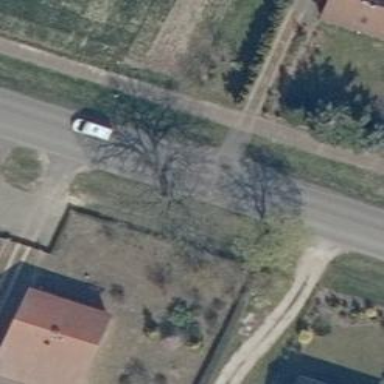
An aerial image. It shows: Driveway leading to service road.